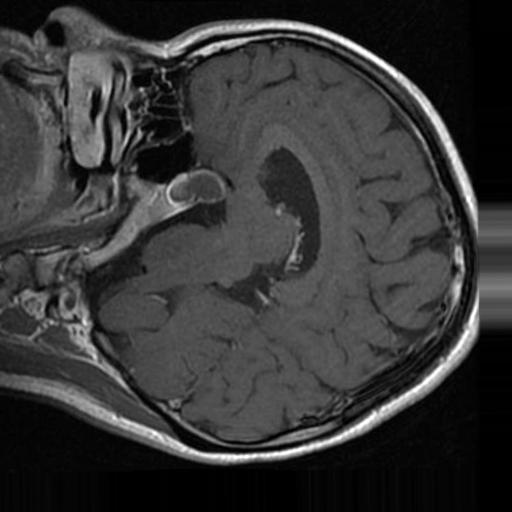
Label: brain_tumor